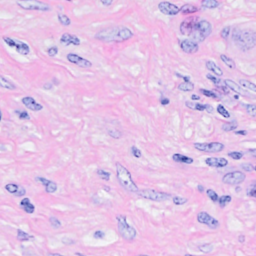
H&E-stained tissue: Breast